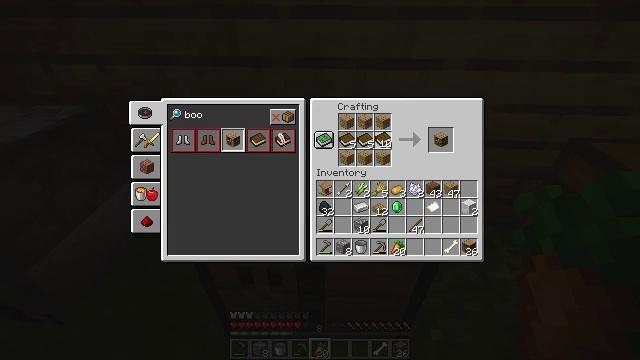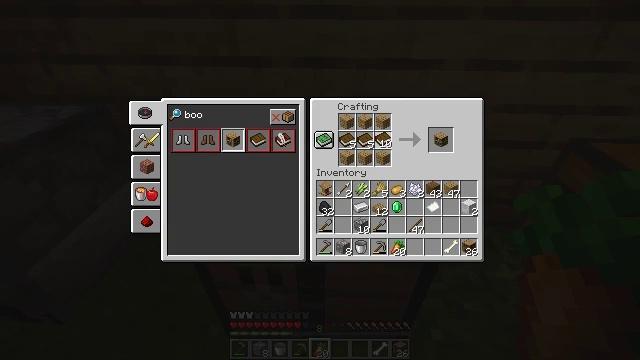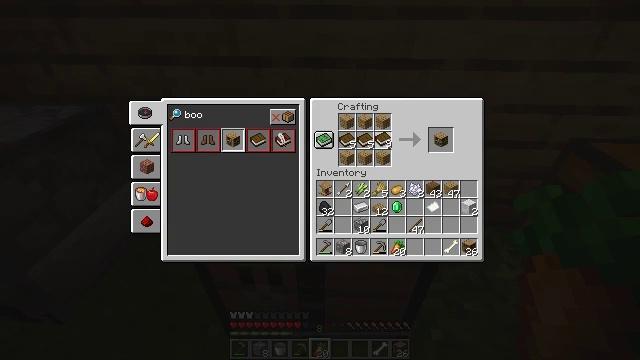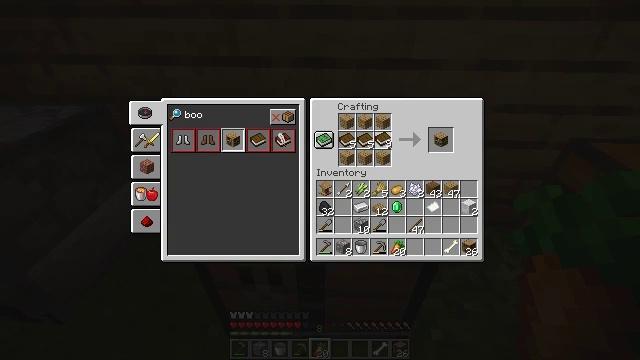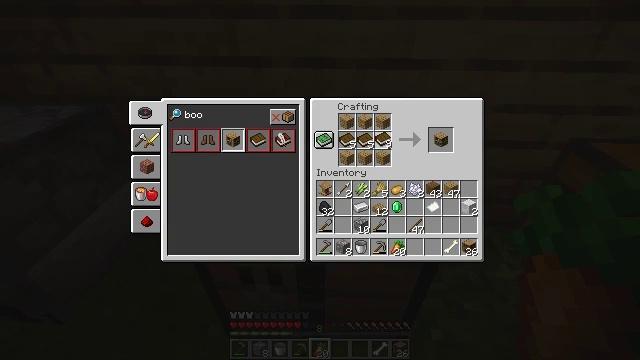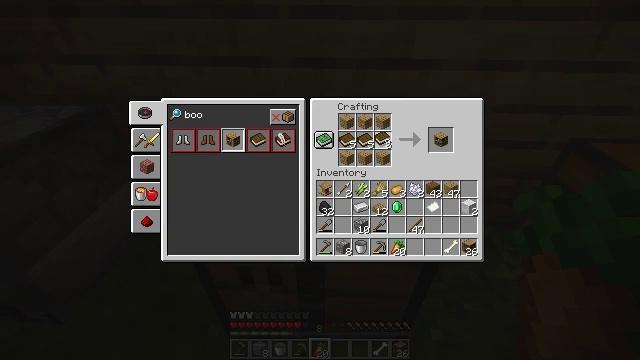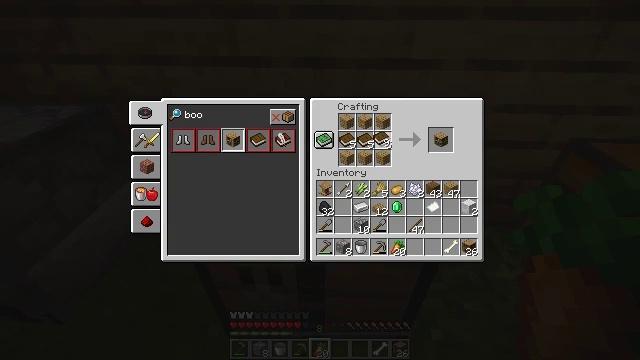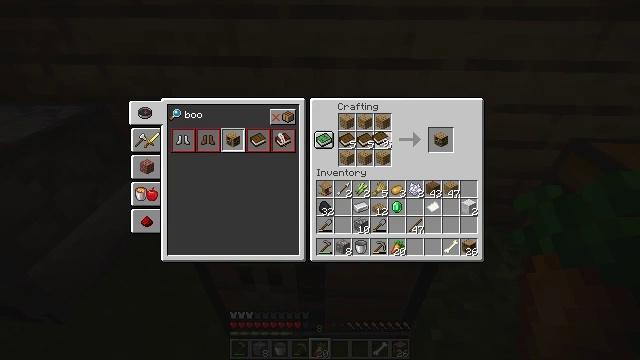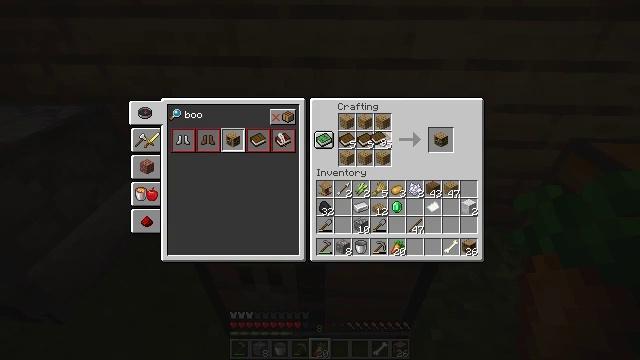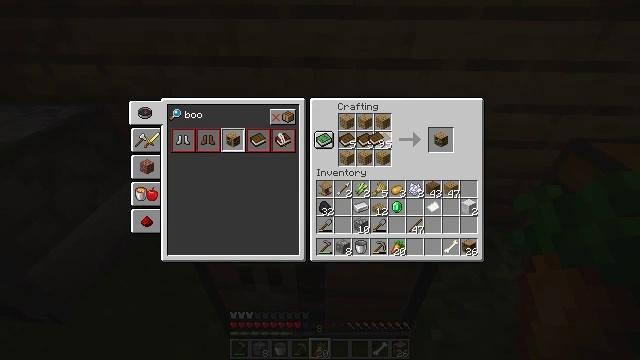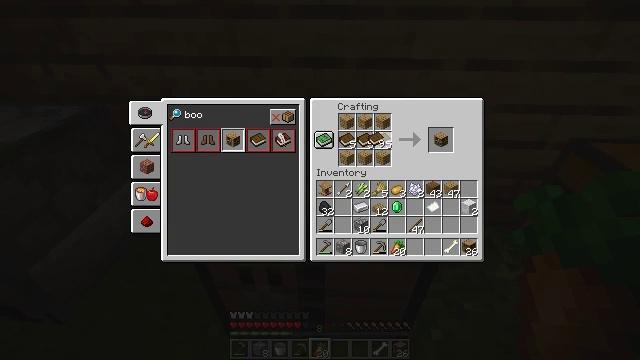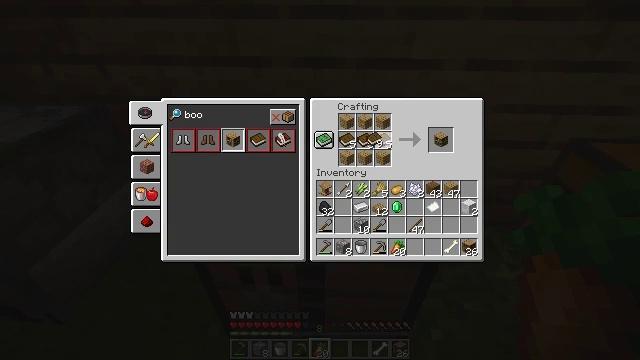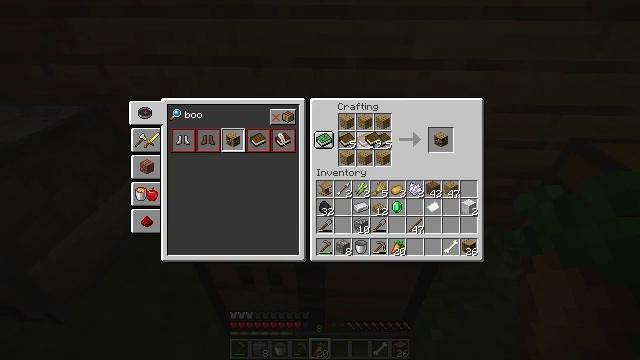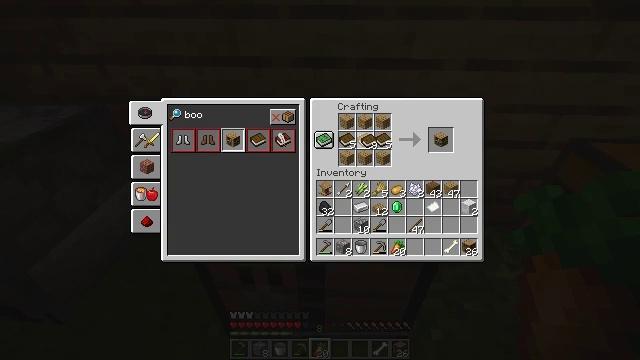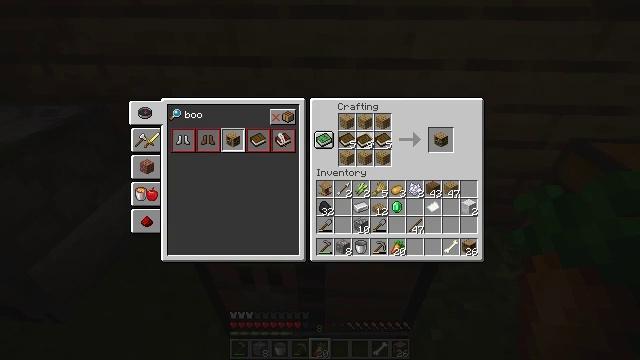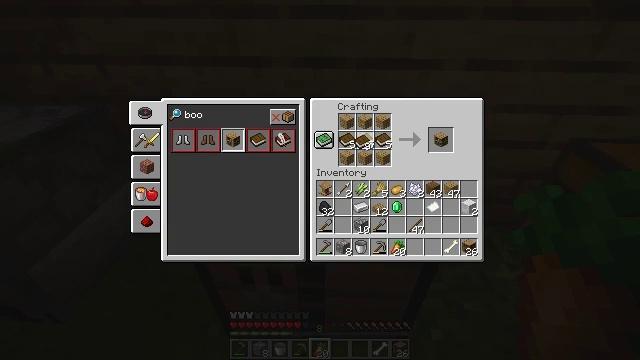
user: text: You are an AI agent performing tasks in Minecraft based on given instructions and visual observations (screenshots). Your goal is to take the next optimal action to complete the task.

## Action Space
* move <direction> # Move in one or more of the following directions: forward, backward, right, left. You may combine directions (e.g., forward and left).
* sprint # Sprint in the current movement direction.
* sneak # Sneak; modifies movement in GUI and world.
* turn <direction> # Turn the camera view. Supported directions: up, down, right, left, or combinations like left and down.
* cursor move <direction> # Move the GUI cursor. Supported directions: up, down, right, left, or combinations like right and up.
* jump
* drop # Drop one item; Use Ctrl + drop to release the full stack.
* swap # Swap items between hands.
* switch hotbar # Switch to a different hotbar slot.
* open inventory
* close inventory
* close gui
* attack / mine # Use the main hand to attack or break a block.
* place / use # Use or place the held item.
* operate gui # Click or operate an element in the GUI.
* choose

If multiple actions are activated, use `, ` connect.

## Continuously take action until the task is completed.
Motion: motion action
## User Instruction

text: Make a bookshelf using three books and six planks.
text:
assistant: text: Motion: choose
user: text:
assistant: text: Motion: no_op
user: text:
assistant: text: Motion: no_op
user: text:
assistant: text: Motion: no_op
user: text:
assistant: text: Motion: no_op
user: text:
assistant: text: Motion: no_op
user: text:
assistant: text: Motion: no_op
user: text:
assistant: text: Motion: no_op
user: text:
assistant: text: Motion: no_op
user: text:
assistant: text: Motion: no_op
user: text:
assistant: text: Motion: no_op
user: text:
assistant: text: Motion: no_op
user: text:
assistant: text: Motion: no_op
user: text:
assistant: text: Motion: no_op
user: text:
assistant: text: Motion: no_op
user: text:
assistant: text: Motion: no_op
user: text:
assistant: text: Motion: no_op
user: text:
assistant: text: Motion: cursor move left
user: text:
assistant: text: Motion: no_op
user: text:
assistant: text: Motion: no_op
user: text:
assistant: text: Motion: no_op
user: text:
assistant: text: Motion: no_op
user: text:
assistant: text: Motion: no_op
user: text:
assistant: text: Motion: no_op
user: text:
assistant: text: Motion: choose
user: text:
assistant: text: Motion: choose
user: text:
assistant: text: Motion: choose
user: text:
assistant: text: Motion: no_op
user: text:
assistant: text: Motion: no_op
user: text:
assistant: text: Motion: no_op